Question: I've create the following set of subplots using the following function:
'''
def create31fig(size,xlabel,ylabel,title=None):
fig = plt.figure(figsize=(size,size))
ax1 = fig.add_subplot(311)
ax2 = fig.add_subplot(312)
ax3 = fig.add_subplot(313)
plt.subplots_adjust(hspace=0.001)
plt.subplots_adjust(wspace=0.001)
ax1.set_xticklabels([])
ax2.set_xticklabels([])
xticklabels = ax1.get_xticklabels()+ ax2.get_xticklabels()
plt.setp(xticklabels, visible=False)
ax1.set_title(title)
ax2.set_ylabel(ylabel)
ax3.set_xlabel(xlabel)
return ax1,ax2,ax3
'''
How do I make sure the top and bottom of subplot(312) do not overlap with their neighbours? Thanks.

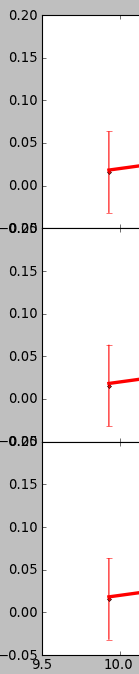
Answer: In the ticker module there is a class called <URL> that can take a prune kwarg.
Using that you can remove the topmost tick of the 2nd and 3rd subplots:
'''
import matplotlib.pyplot as plt
from matplotlib.ticker import MaxNLocator # added
def create31fig(size,xlabel,ylabel,title=None):
fig = plt.figure(figsize=(size,size))
ax1 = fig.add_subplot(311)
ax2 = fig.add_subplot(312)
ax3 = fig.add_subplot(313)
plt.subplots_adjust(hspace=0.001)
plt.subplots_adjust(wspace=0.001)
ax1.set_xticklabels([])
ax2.set_xticklabels([])
xticklabels = ax1.get_xticklabels() + ax2.get_xticklabels()
plt.setp(xticklabels, visible=False)
ax1.set_title(title)
nbins = len(ax1.get_xticklabels()) # added
ax2.yaxis.set_major_locator(MaxNLocator(nbins=nbins, prune='upper')) # added
ax2.set_ylabel(ylabel)
ax3.yaxis.set_major_locator(MaxNLocator(nbins=nbins,prune='upper')) # added
ax3.set_xlabel(xlabel)
return ax1,ax2,ax3
create31fig(5,'xlabel','ylabel',title='test')
'''
Sample image after making those adjustments:

Aside: If the overlapping x- and y- labels in the lowest subplot are an issue consider "pruning" one of those as well.